Question: I can't figure out how to get more values to show in my table using REACT. The only thing that I am able to show is the cost. I can't show Manufacturer and Item. So When I choose Iphone12 - Manufacturer will be "Apple" and Item will be "iPhone 12" & Galaxy S21 will be "Android" and "Galaxy 21",from the data structure in index.
This is my Index.js :
'''
import React from "react";
import ReactDOM from "react-dom";
import "./Home.css";
import "bootstrap/dist/css/bootstrap.min.css";
import MTWork from "./MTWork";
let inventory = [
{ id: 0, manufact: "None", item: "None", descr: "None", avail: 0, price: 0 },
{
id: 100,
manufact: "Samsung",
item: "Galaxy S22",
descr: "The Lastest Phone",
avail: 22,
price: 1399.99,
},
{
id: 101,
manufact: "Samsung",
item: "Galaxy S21",
descr: "Recently refurbished like new",
avail: 5,
price: 699.99,
},
{
id: 102,
manufact: "Samsung",
item: "Galaxy S20",
descr: "Great phone works well",
avail: 3,
price: 399.99,
},
{
id: 103,
manufact: "Apple",
item: "iPhone 13",
descr: "New and Shiny, Nothing better",
avail: 13,
price: 1299.99,
},
{
id: 104,
manufact: "Apple",
item: "iPhone 12",
descr: "Refurbished but perfect",
avail: 13,
price: 899.99,
},
{
id: 105,
manufact: "Apple",
item: "iPhone 11",
descr: "Works great!",
avail: 12,
price: 599.99,
},
];
let warranty = [
{ id: 0, plan: "None", cost: 0 },
{ id: 1, plan: "Extended", cost: 0.15 },
{ id: 2, plan: "Normal", cost: 0.1 },
{ id: 3, plan: "Base", cost: 0.05 },
];
let title = "Teds Technology Treasures";
ReactDOM.render(
<React.StrictMode>
<MTWork title={title} phones={inventory} wrnty={warranty} />
</React.StrictMode>,
document.getElementById("root")
);
'''
THIS IS MY 'MTWork.js'
'''
import { useState } from "react";
function MTWork(props) {
const { phones, title, wrnty } = props;
const [name, setName] = useState("Kels");
const [itm, setAndroid] = useState();
const [Atem, setApple] = useState();
const [Warrant, setWarranty] = useState(0);
const [total, setTotal] = useState(0);
function updateName(n) {
setName(n.target.value);
}
function updateAndroid(a) {
setAndroid(a.target.value);
}
function updateApple(ap) {
setApple(ap.target.value);
}
function updateWarranty(w) {
setWarranty(w.target.value);
}
function doOrder() {
let total = 0;
let total2 = parseFloat(itm) + parseFloat(Atem);
let wTotal = total2 * parseFloat(Warrant);
total += total2 + wTotal;
return setTotal(total);
}
return (
<div>
<div className="container-fluid">
<div className="row">
<div className="col">
<h1>
<span className="title">{title}</span>
</h1>
</div>
</div>
<div className="row">
<div className="col-4">
Name: <input type="text" value={name} onChange={updateName} />
<br />
Android Phone:
<select onChange={updateAndroid} value={itm}>
{phones.map((phn) => (
<option key={phn.id} value={phn.price}>
{phn.item}
</option>
))}
</select>
<br />
Apple Phone:
<select onChange={updateApple} value={Atem}>
{phones.map((Apn) => (
<option key={Apn.id} value={Apn.price}>
{Apn.item}
</option>
))}
</select>
<br />
Warranty:
<select onChange={updateWarranty} value={Warrant}>
{wrnty.map((wrn) => (
<option key={wrn.id} value={wrn.cost}>
{wrn.plan}
</option>
))}
</select>
<br />
<button className="btn btn-dark" onClick={() => doOrder()}>
Order
</button>
<h2 style={{ color: "blue" }}>Results For Name: {name}</h2>
<table className="table">
<tbody className="color">
<tr>
<th>Manufacturer:</th>
<th>Item:</th>
<th>Cost:</th>
</tr>
<tr>
<td scope="row">{phones.maunfact}</td>
<td scope="row">{phones.price}</td>
<td scope="row">{itm}</td>
</tr>
<tr>
<td scope="row">{phones.manufact}</td>
<td scope="row">{phones.price}</td>
<td scope="row">{Atem}</td>
</tr>
<tr>
<td>Warranty</td>
<td scope="row">{props.plan}</td>
<td scope="row">{Warrant}%</td>
</tr>
<tr>
<td scope="row">Total </td>
<td scope="row"></td>
<td scope="row">{total} </td>
</tr>
</tbody>
</table>
</div>
</div>
</div>
</div>
);
}
export default MTWork;
'''

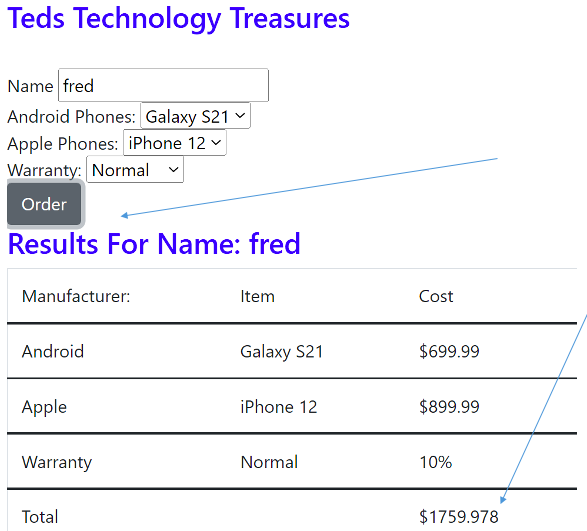
Answer: You are storing the 'price' in your selection state.
You should instead store the selection by the 'id' (which will be unique).
That way you can always find the item in your phones/inventory array by id and then get any of the properties ('manufact', 'item', 'price', 'desc', 'avail').
---
'''
function MTWork(props) {
const { phones } = props;
const [selectedId, setSelectedId] = useState(); // store id
function updatePhone(event) {
setSelectedId(event.target.value);
}
const selectedPhone = phones.find((phone) => phone.id == selectedId) || {};
return (
<div>
Phone:
<select onChange={updatePhone} value={selectedId}>
{phones.map((phone) => (
<option key={phone.id} value={phone.id}>
{phone.item}
</option>
))}
</select>
<table>
<tbody>
<tr>
<th>manufact:</th>
<th>item:</th>
<th>price:</th>
<th>desc:</th>
<th>avail:</th>
</tr>
<tr>
<td>{selectedPhone?.manufact}</td>
<td>{selectedPhone?.item}</td>
<td>{selectedPhone?.price}</td>
<td>{selectedPhone?.descr}</td>
<td>{selectedPhone?.avail}</td>
</tr>
</tbody>
</table>
</div>
);
}
'''
<URL>
---
'const selectedPhone = phones.find((phone) => phone.id == selectedId) || {};'
Uses <URL> on the 'phones' array to get the phone that has the same 'id' as 'selectedId'. If it can't find a match it will return 'undefined', so we assign a value of empty object '{}' to 'selectedPhone'.